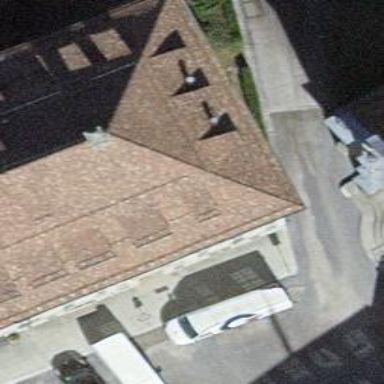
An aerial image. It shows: Police building.